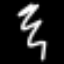
Label: squiggle